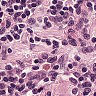
Metastatic tissue present: no